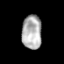
Tissue: prostate
Cell type: T cells
Senescence score: 0.6999
Nuclear area (px): 656
Mean DAPI intensity: 177.084